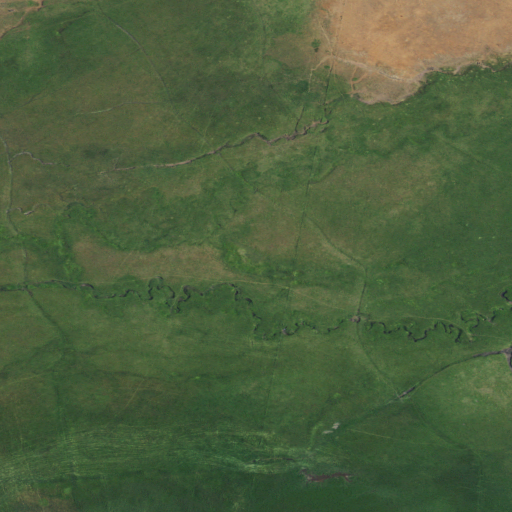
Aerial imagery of plain(s) in Oregon named Little Summit Prairie containing herbaceous wetlands, grassland, and shrub